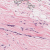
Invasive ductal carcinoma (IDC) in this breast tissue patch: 0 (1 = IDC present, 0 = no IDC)